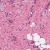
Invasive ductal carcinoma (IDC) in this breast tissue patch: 0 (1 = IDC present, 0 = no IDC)